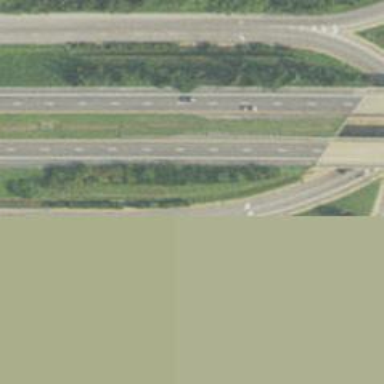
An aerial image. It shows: Primary link highway with asphalt surface.